Question: I'm using Git gui or Git bash on Windows 7 SE 64bit, and I keep getting a weird error. It was working fine before; I haven't made any changes or installed/uninstalled anything. I have already reinstalled and restarted my computer but I'm still getting the same error.
Here goes: after a soft restart, I get
'''
Cannot determine Git version:
fatal: open/dev/null or dup failed: No such file or directory
Git gui requires Git 1.5.0 or later"
'''
Here is a screenshot of the error window that pops up:

Any help?
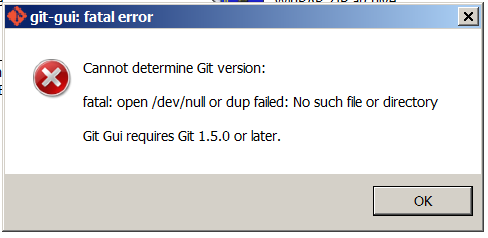
Answer: Usually, installing Git using the parameters by default, it should create the folder structure '/dev/null' in 'C:\program files\.git' Like 'C:\program files\git\dev
ull'.
I have installed Git 2.7.0.2 64-bit in a VM machine with Windows 10 64-bit. It created these folders '/dev/null' and in another machine with the same OS it doesn't create those folders, even using the same installer.
Creating this folder manually, the message disappear.
No idea why it doesn't create, even whether antivirus or windows defender are disabled.